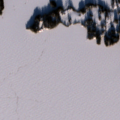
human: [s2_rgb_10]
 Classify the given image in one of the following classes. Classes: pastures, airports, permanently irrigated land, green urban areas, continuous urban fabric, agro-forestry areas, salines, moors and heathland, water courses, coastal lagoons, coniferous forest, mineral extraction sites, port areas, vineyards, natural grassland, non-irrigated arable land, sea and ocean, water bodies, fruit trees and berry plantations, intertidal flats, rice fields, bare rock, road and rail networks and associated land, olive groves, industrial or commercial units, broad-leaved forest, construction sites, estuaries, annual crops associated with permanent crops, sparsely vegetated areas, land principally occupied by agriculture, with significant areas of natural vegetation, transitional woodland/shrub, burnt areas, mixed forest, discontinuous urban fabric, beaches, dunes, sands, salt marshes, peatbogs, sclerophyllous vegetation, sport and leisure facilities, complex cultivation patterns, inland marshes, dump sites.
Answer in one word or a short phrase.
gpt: land principally occupied by agriculture, with significant areas of natural vegetation, water bodies